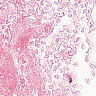
Metastatic tissue present: no